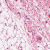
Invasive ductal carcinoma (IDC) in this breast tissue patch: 0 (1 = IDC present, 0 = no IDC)